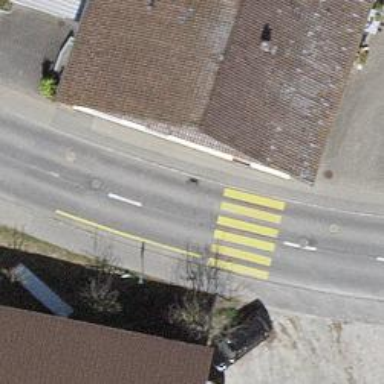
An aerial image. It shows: Zebra crossing on footway.